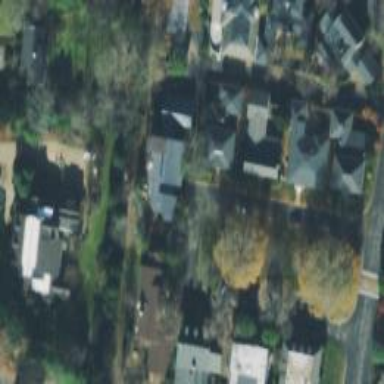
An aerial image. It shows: Residential road.